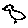
Label: bird